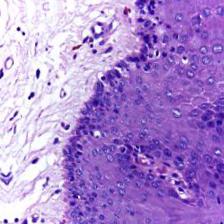
Diagnosis: Normal